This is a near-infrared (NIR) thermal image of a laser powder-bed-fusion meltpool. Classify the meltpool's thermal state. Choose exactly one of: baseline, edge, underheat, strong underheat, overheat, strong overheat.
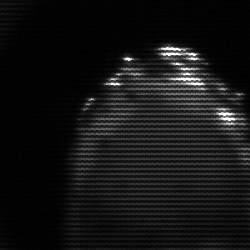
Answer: edge